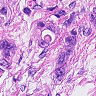
Metastatic tissue present: yes